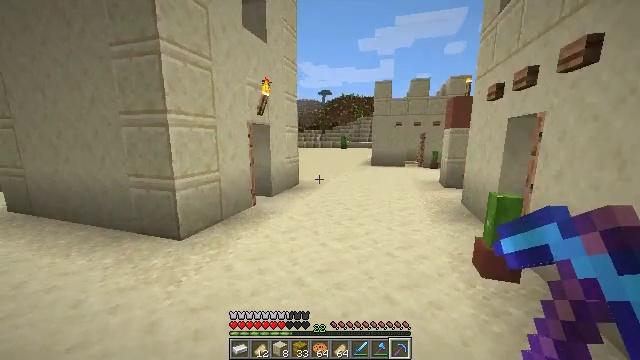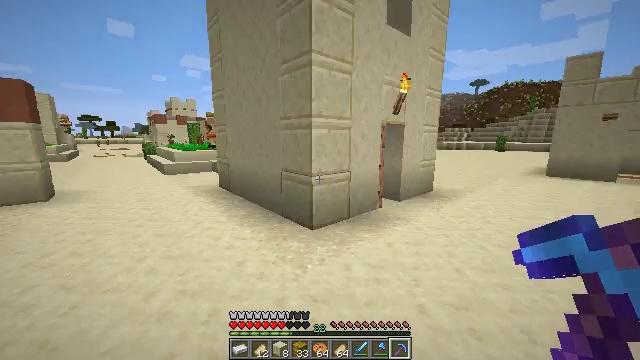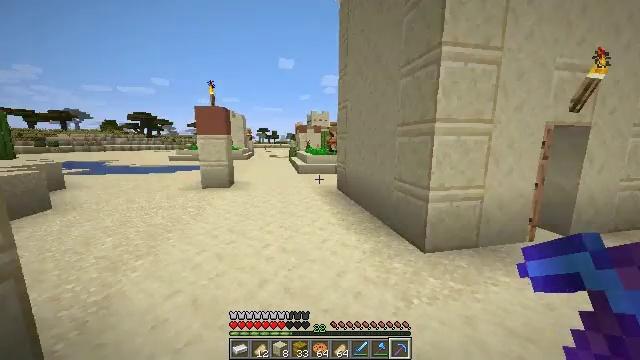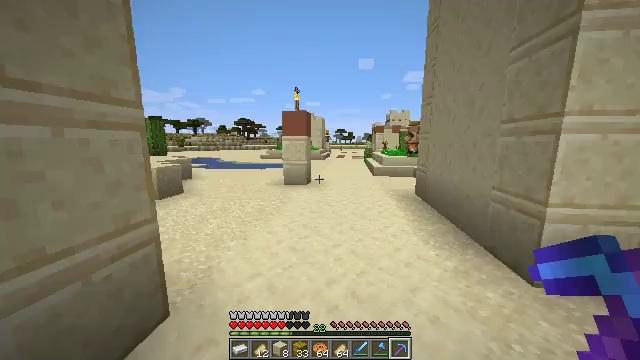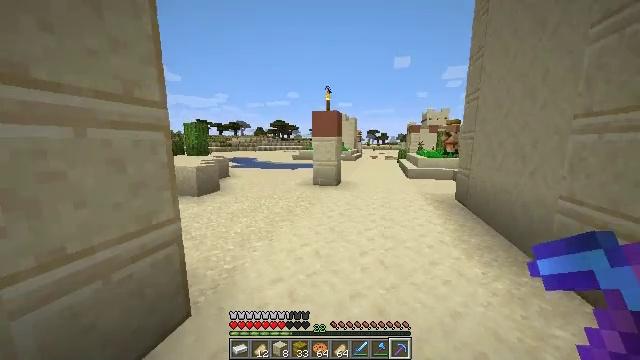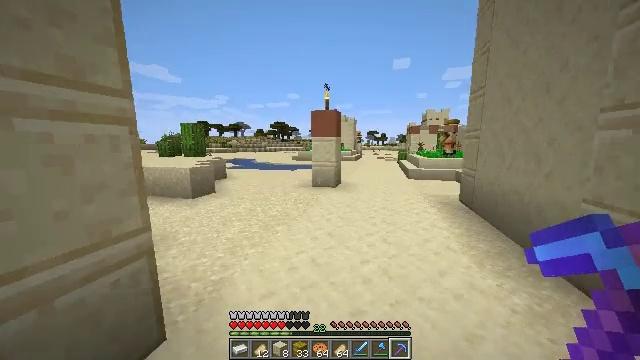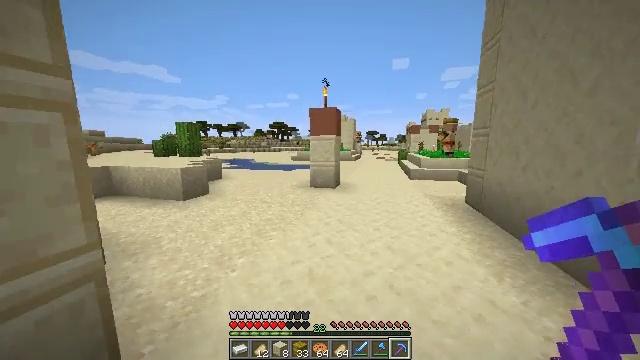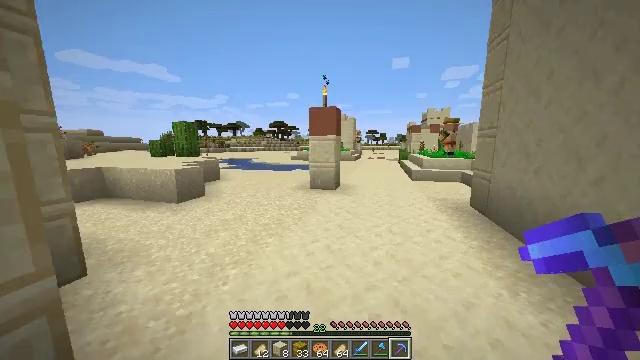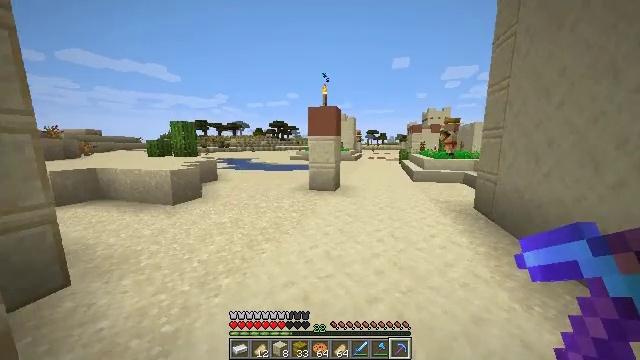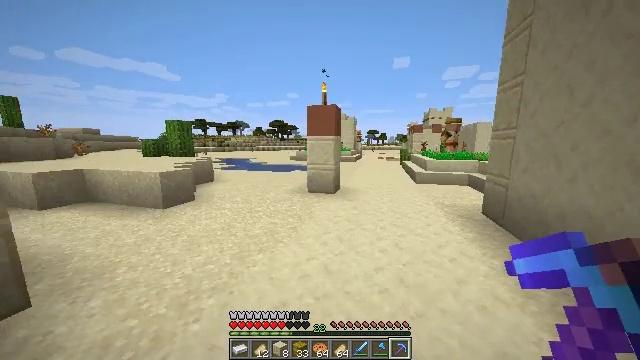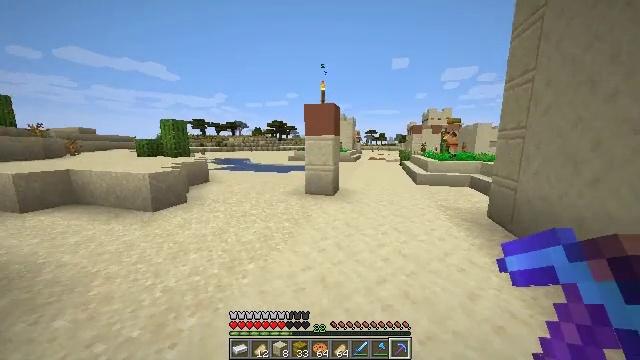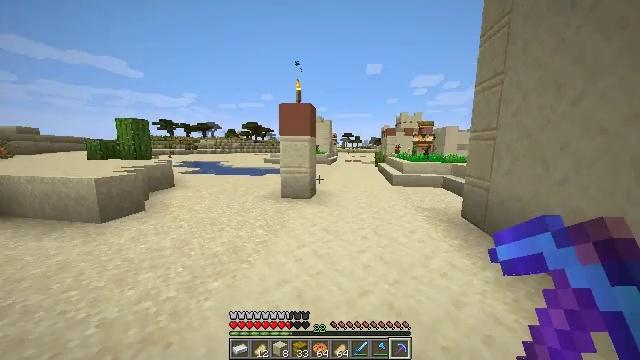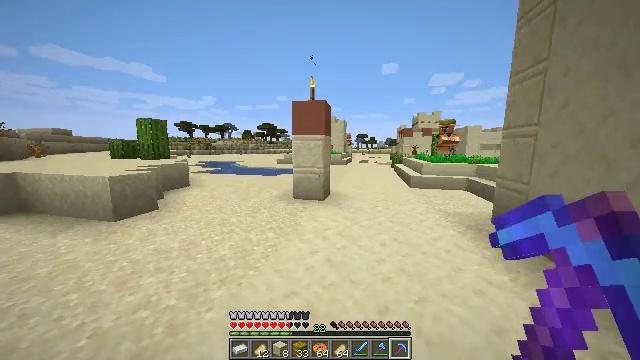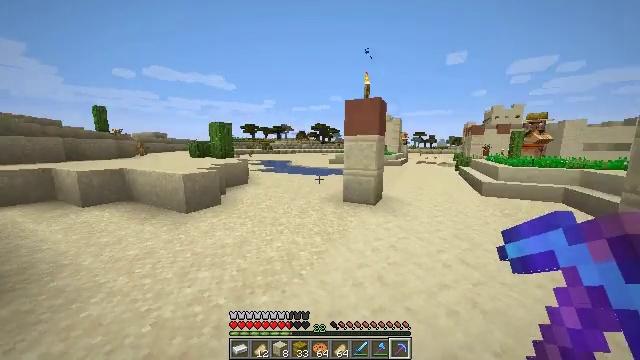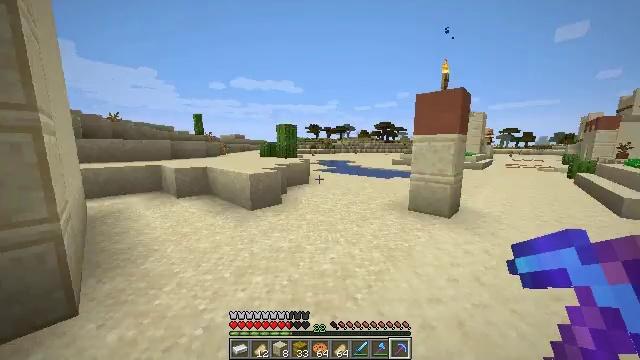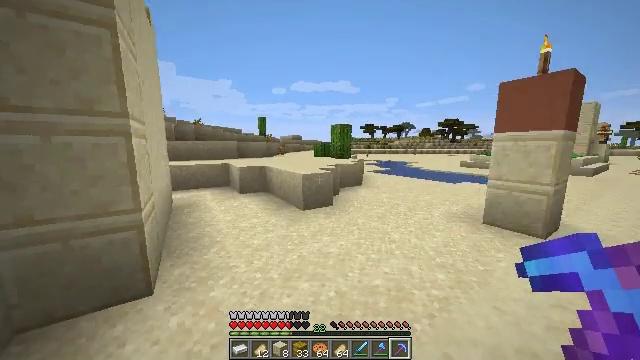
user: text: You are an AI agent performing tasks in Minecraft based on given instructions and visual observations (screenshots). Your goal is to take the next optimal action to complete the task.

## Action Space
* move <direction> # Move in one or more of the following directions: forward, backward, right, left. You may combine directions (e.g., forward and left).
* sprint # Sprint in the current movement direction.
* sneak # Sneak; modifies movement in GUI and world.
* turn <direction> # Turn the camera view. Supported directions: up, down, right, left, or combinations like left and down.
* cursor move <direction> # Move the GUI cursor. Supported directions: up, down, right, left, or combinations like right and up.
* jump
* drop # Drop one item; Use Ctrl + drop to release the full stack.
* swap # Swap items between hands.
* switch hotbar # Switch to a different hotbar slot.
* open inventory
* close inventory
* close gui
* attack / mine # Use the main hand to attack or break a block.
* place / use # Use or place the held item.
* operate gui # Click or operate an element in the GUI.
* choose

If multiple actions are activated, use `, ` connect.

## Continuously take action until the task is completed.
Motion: motion action
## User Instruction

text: Gather sand from the desert.
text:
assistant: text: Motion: move forward, sprint, turn left
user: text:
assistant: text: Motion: move forward, turn left
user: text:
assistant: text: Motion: move forward, turn left
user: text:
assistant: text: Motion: move forward, sprint, turn left
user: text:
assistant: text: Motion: move forward, sprint
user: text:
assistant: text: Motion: move forward, sprint
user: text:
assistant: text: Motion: move forward, sprint
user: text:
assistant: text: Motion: move forward
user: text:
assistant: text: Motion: move forward
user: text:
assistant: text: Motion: move forward
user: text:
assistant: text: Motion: move forward, sprint, turn right
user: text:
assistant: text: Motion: move forward, sprint, turn left
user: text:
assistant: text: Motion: move forward, sprint, turn left
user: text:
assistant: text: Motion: move forward, turn left
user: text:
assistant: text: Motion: move forward, turn left
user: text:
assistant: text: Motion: move forward, turn left, jump
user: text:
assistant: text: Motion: move forward, turn left, jump
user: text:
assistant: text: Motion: move forward, jump
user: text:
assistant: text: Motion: move forward, jump
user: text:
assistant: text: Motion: move forward, jump
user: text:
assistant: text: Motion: move forward, jump
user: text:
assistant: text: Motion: move forward, jump
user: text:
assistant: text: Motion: move forward, jump
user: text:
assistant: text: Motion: move forward, jump
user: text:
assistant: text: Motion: move forward, jump
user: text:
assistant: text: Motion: move forward, sprint, jump
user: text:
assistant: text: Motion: move forward, sprint, jump
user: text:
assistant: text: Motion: move forward, sprint, jump
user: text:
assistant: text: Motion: move forward, sprint, jump
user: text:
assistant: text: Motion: move forward, sprint, jump